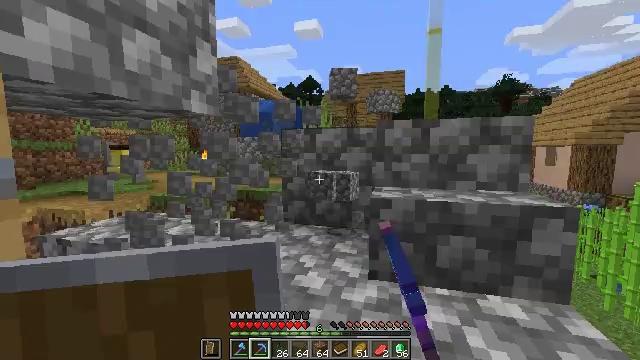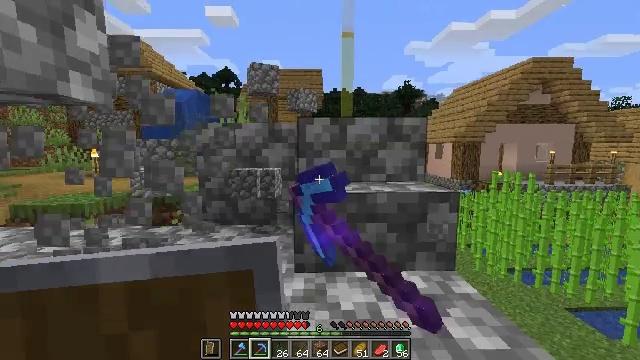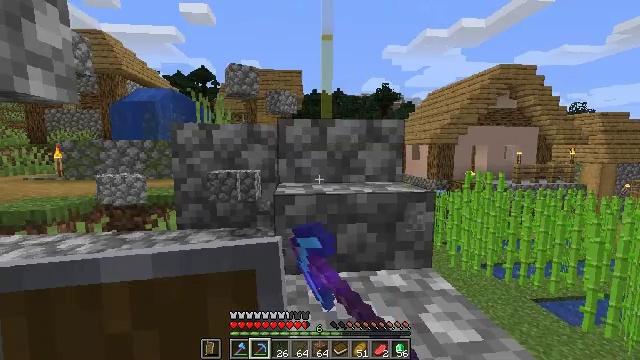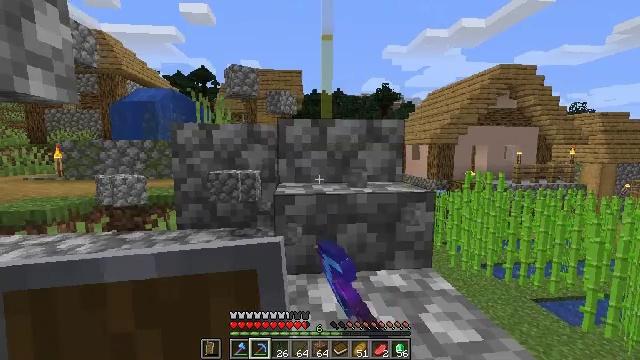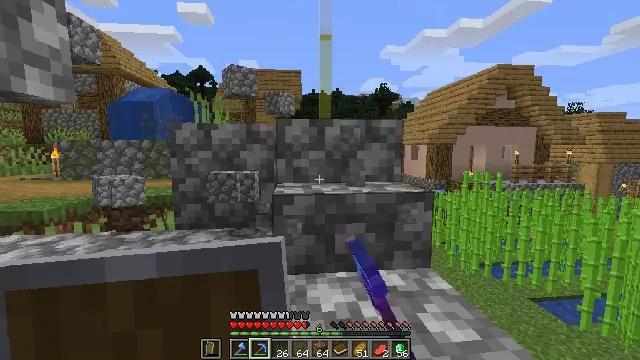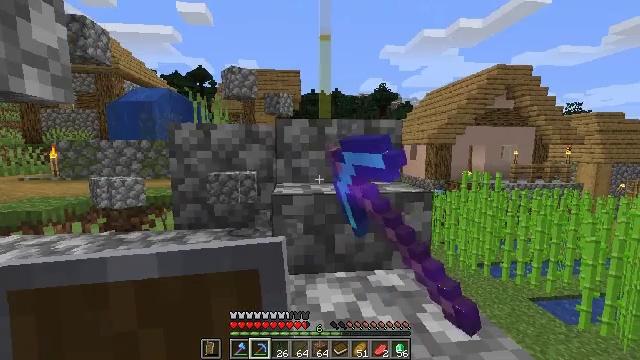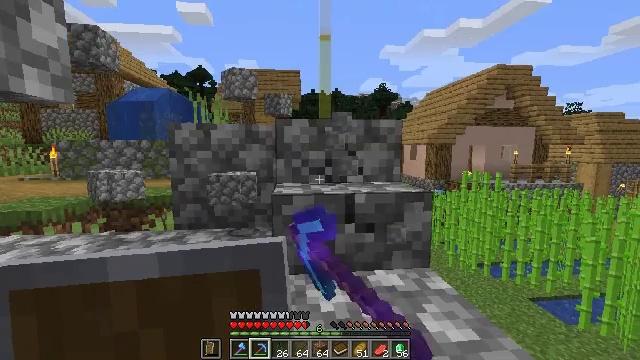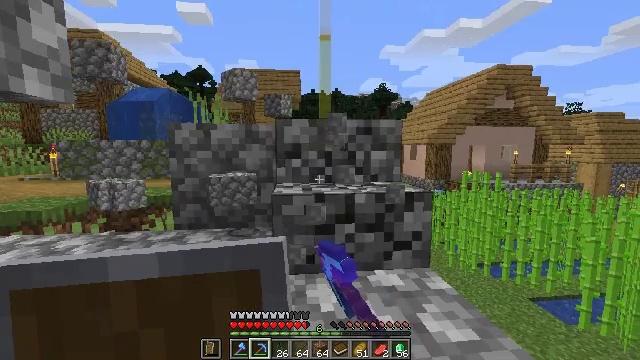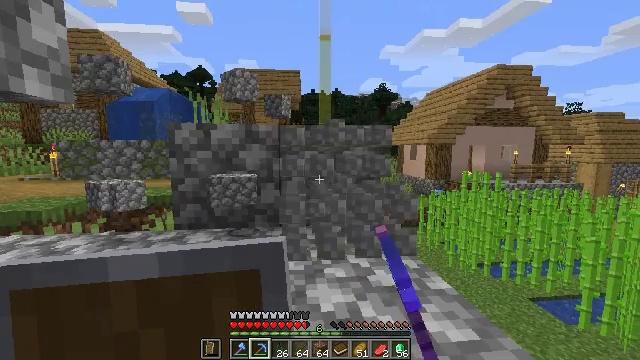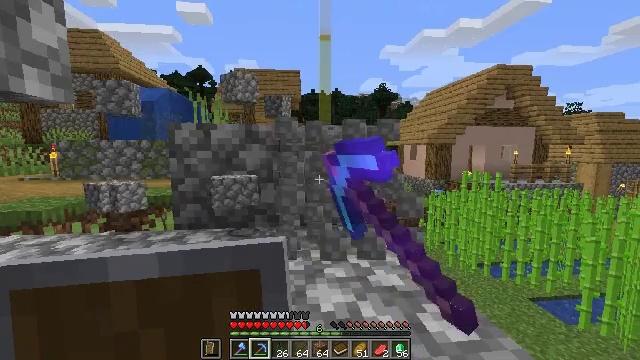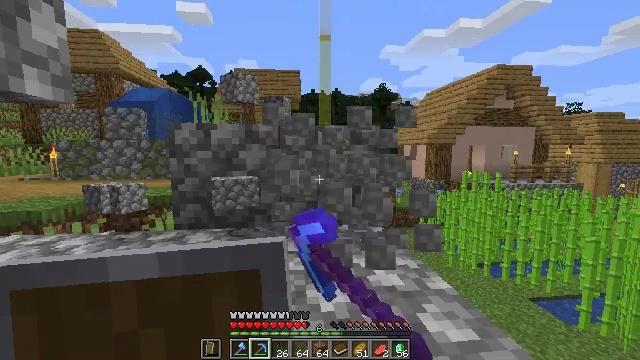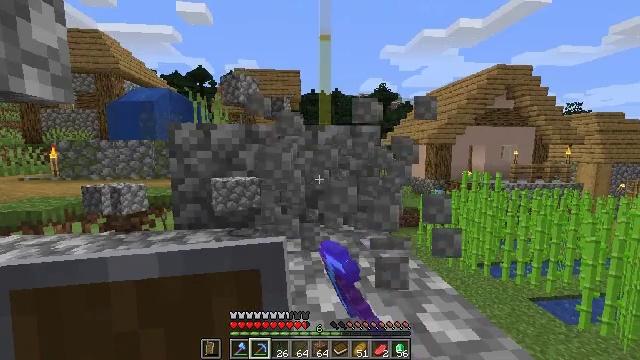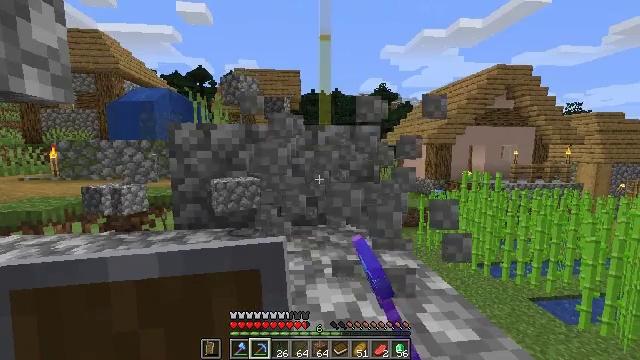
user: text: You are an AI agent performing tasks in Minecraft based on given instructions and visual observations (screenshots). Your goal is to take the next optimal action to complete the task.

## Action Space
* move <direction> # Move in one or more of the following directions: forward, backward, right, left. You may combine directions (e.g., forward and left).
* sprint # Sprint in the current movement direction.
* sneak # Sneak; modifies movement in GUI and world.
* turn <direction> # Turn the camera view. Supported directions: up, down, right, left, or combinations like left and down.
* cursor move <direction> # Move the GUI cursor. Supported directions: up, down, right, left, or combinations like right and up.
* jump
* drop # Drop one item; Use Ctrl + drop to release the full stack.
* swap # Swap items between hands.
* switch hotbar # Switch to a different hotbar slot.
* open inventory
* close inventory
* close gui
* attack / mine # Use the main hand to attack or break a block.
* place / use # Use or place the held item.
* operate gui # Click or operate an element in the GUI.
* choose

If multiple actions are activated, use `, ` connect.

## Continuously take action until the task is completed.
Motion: motion action
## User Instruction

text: Attack the cobblestone stairs to retrieve it.
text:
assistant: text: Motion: sneak, turn right, attack / mine
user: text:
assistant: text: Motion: sneak, turn right, attack / mine
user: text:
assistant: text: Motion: sneak, attack / mine
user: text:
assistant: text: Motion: sneak, attack / mine
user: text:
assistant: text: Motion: sneak, attack / mine
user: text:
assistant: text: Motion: sneak, attack / mine
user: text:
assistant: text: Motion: sneak, attack / mine
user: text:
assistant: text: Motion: sneak, attack / mine
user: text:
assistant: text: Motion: sneak, attack / mine
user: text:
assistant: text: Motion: sneak, attack / mine
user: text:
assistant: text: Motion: sneak, attack / mine
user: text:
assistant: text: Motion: sneak, attack / mine
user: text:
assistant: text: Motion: sneak, attack / mine